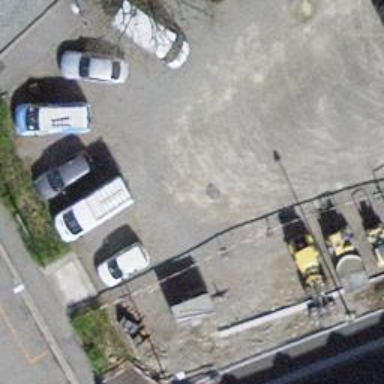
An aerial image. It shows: Bollard.